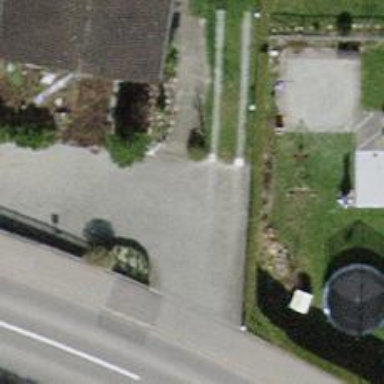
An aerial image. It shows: Driveway made of paving stones.